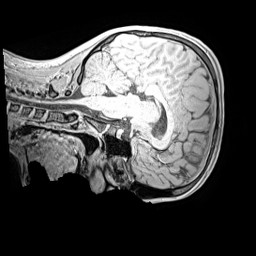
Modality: MP2RAGE
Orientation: sagittal
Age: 11
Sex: male
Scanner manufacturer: siemens
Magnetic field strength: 3 T
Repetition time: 4 s
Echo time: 0.00299 s